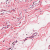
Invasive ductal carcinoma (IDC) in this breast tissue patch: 0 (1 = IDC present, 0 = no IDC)